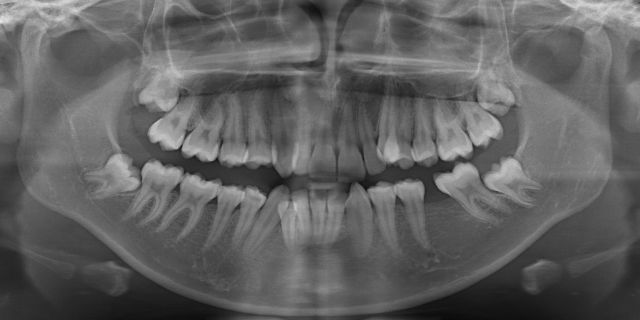
adult